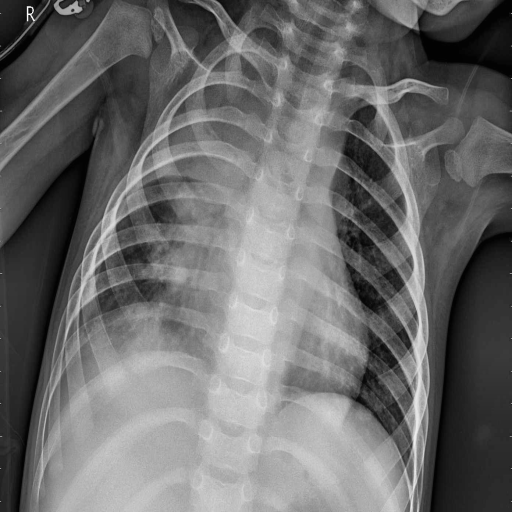
Finding: PNEUMONIA